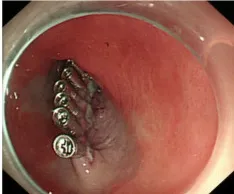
Procedure of submucosal tunneling endoscopic resection. (F) Tunnel closure with titanium clips.
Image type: endoscopy (gi_endoscopy)